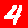
Digit: 4